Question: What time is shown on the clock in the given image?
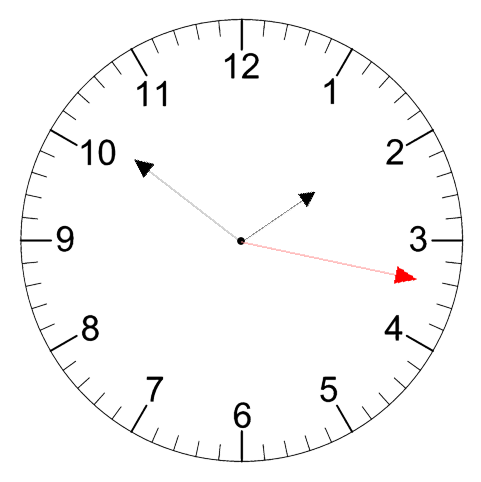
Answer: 01:51:17